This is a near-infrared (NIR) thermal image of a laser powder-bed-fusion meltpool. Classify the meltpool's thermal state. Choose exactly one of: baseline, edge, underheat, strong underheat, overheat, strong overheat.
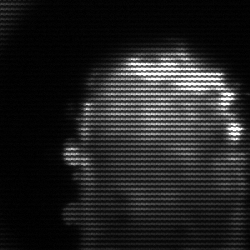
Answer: baseline